Field crop: maize
Growth stage: 2
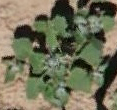
Species: chenopodium